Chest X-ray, PA view. Patient: 21 years old, sex F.
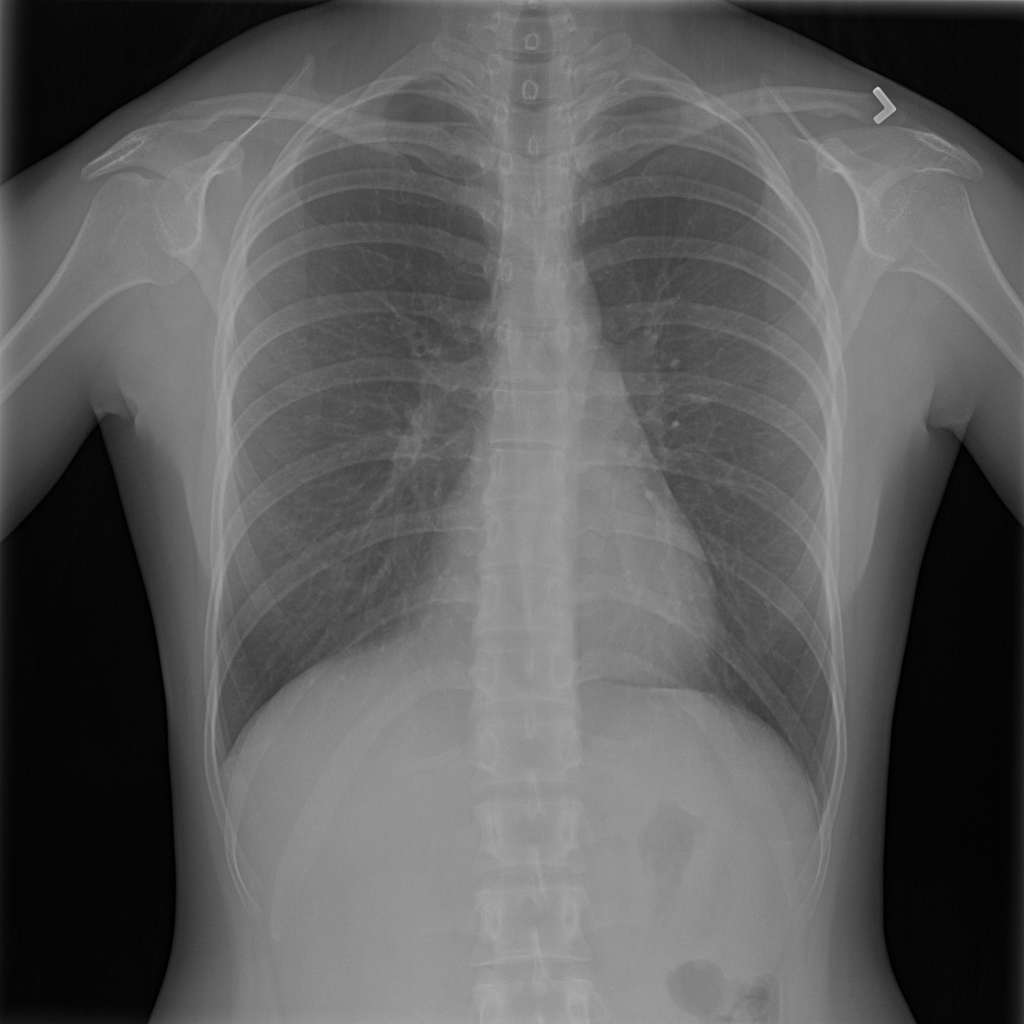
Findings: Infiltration